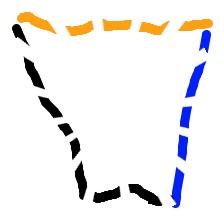
Shape: trapezoid